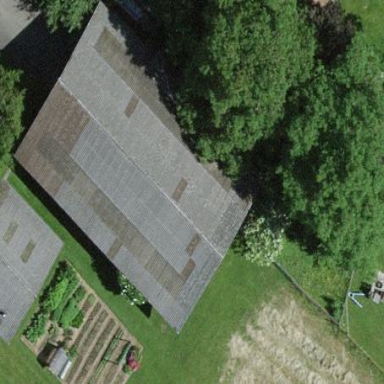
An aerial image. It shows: Shed.